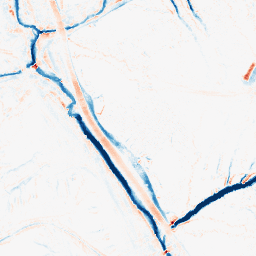
Category: morphological
Decomposition family: tophat_combined
Decomposition parameters: size: 5
Upsampling method: regularized
Upsampling parameters: scale: 2
lambda_reg: 0.01
Upsampling scale: 2